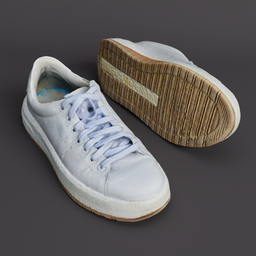
Label: people